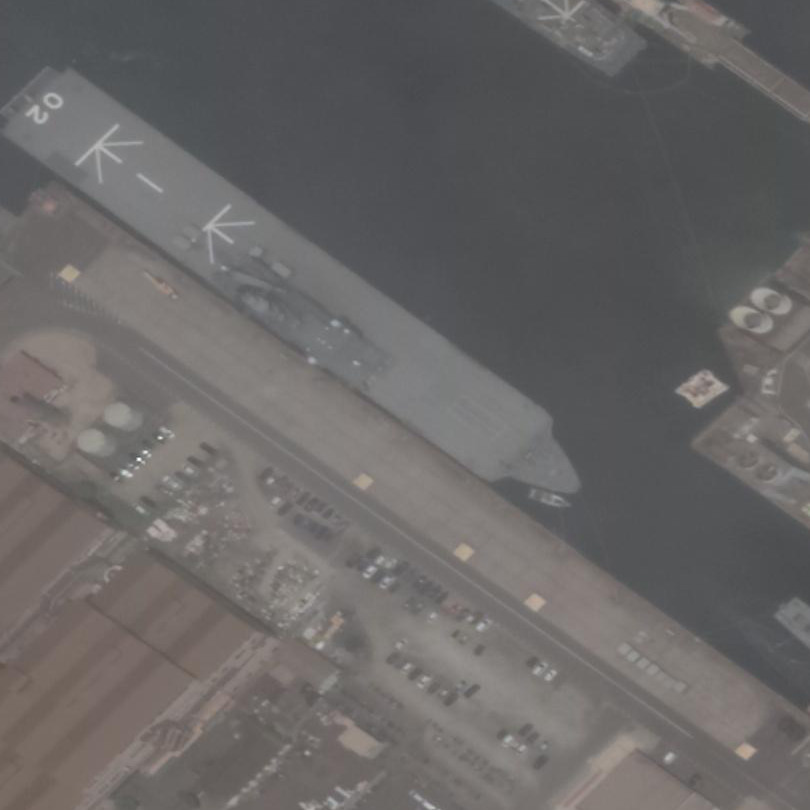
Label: Osumi-class_landing_ship